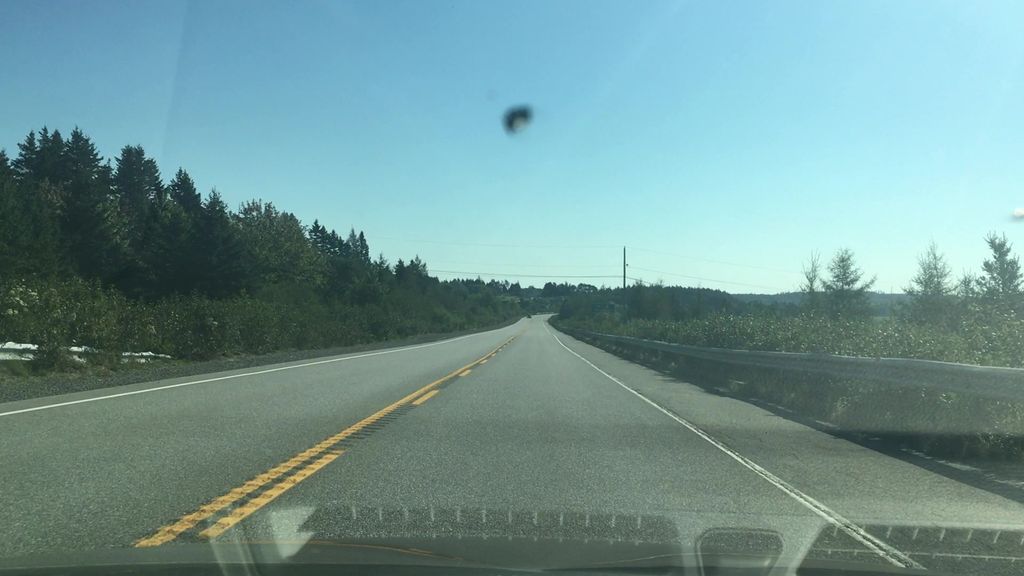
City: halifax